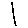
Label: line